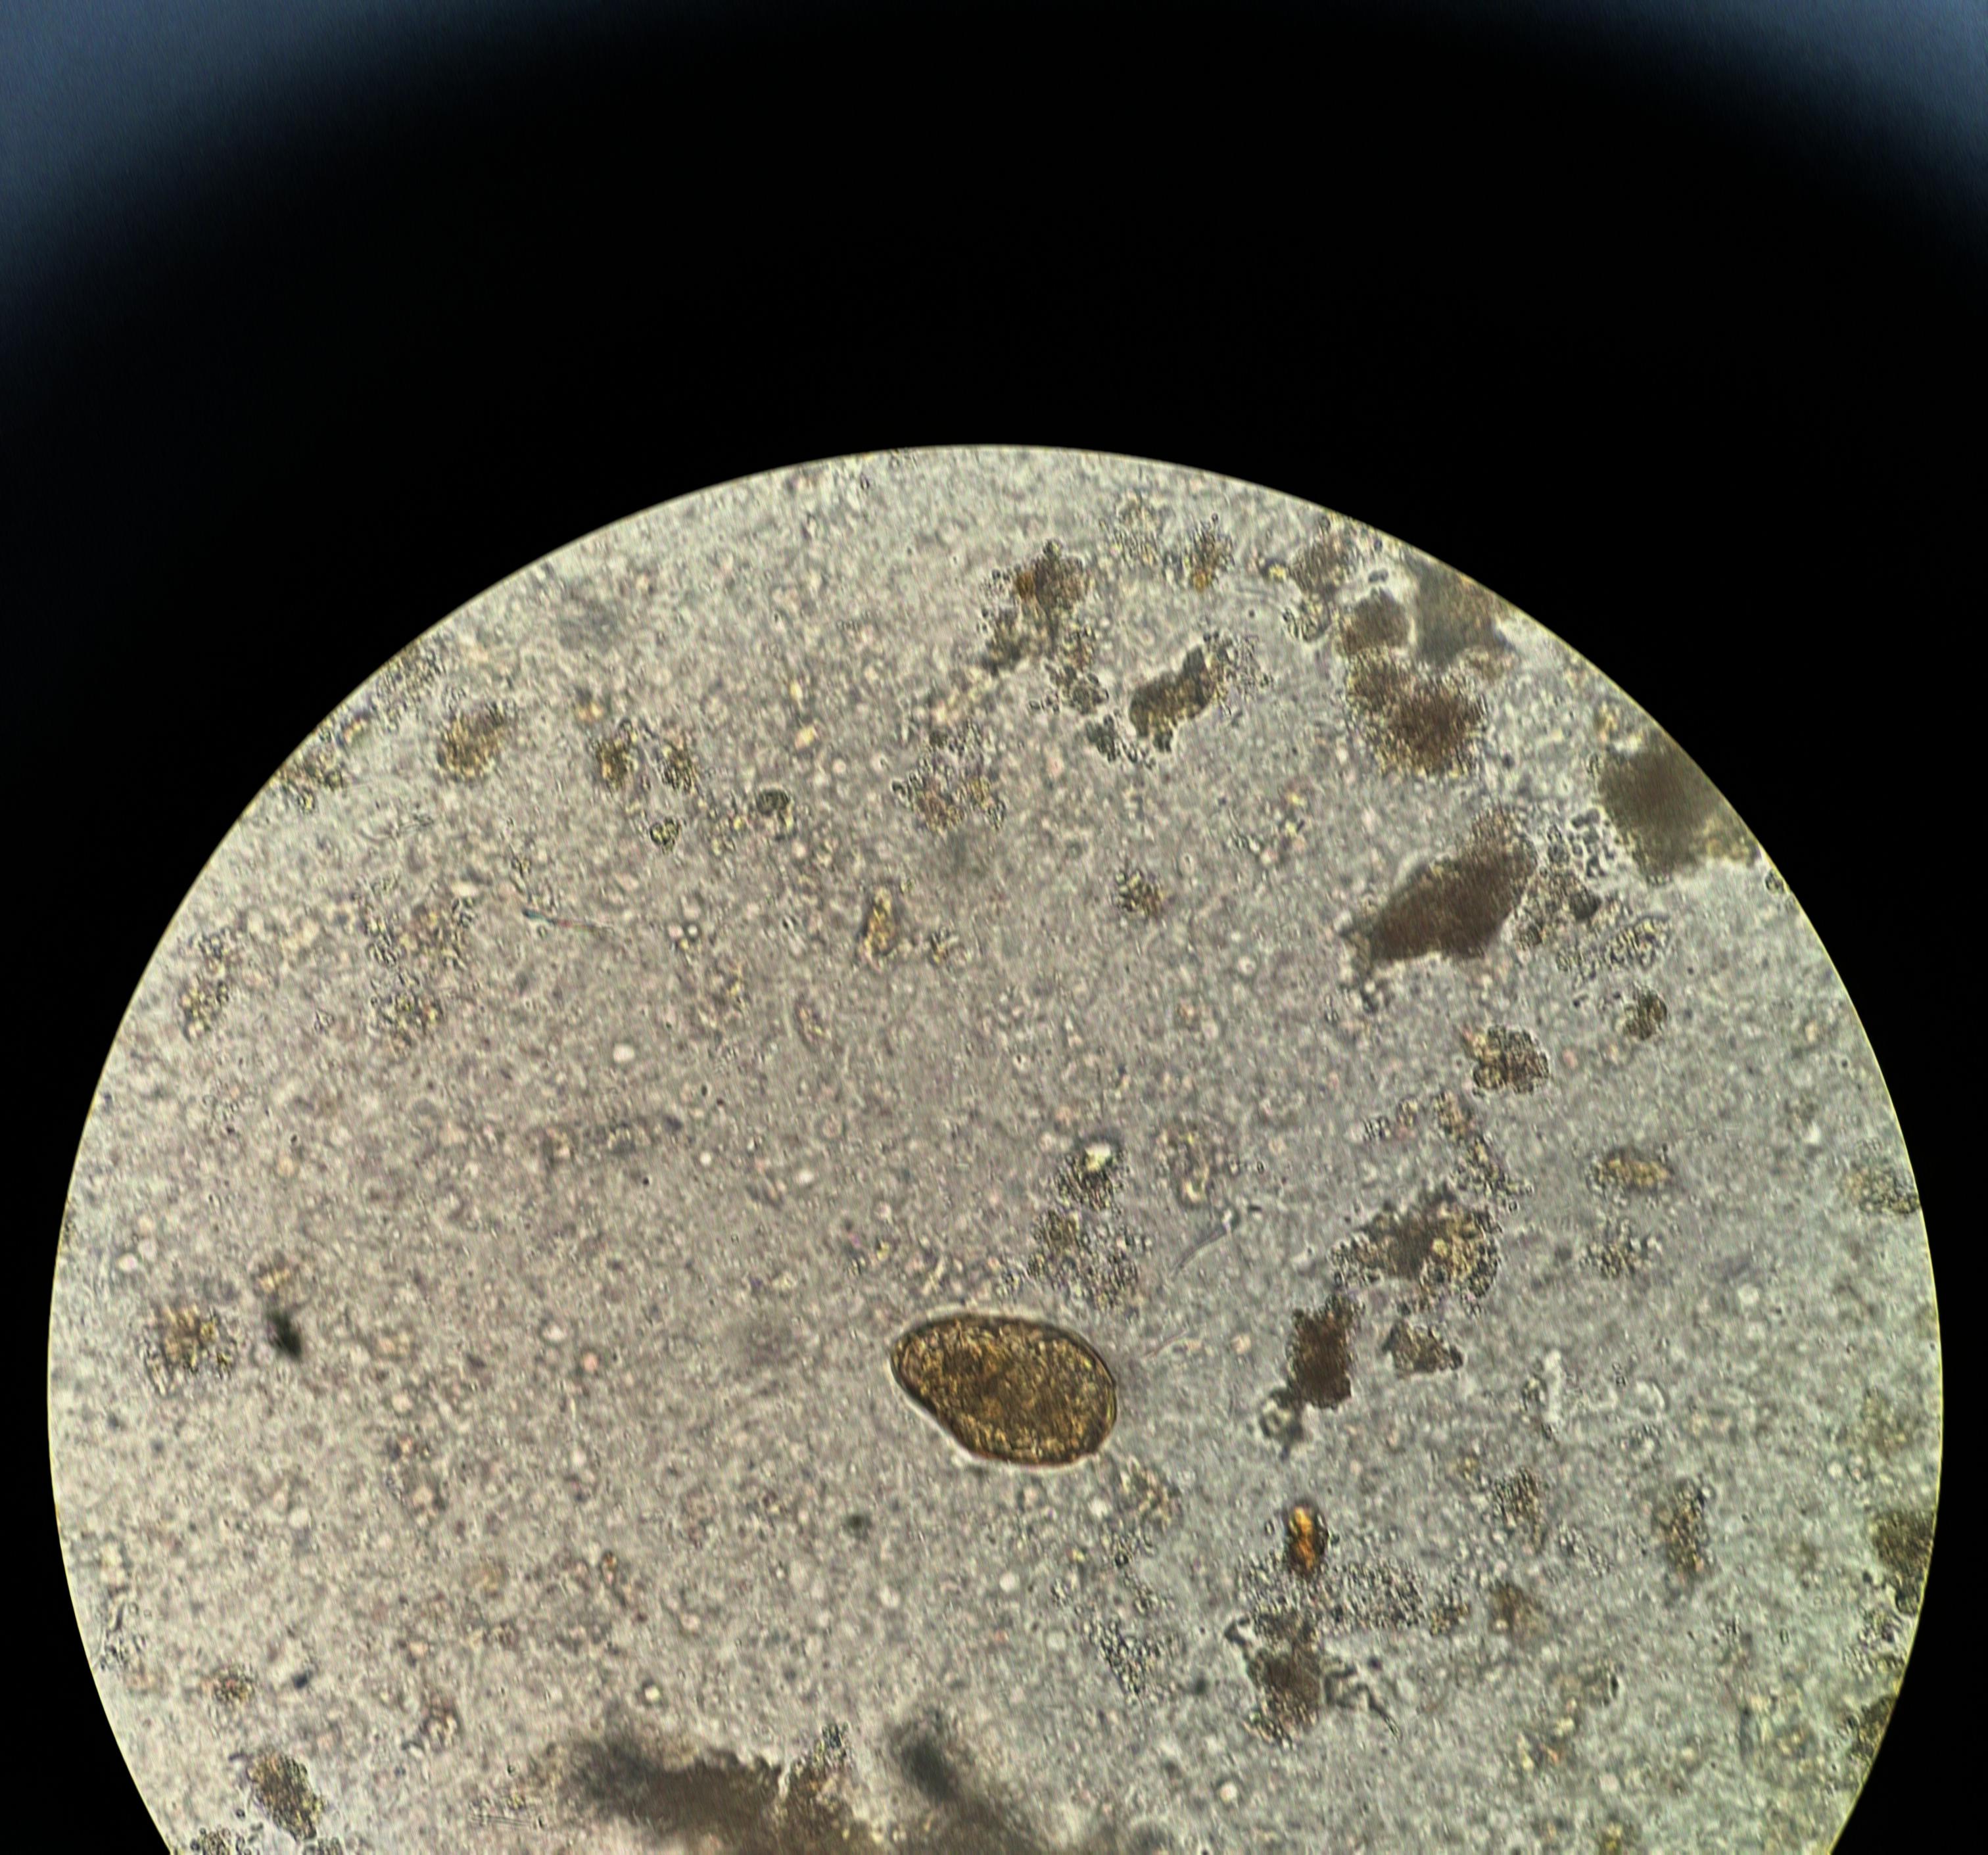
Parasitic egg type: Paragonimus spp